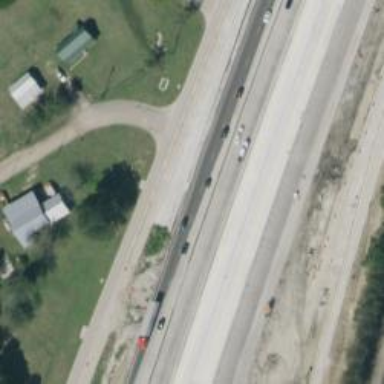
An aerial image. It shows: Asphalt road of tertiary classification with frontage road.